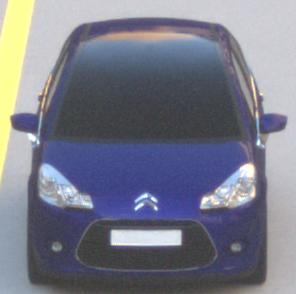
Make: Citroen
Model: C3 1.1
Detailed model: C3 (II)
Model produced from: 2010/01
Model produced until: 2012/03
Doors: 5
Color: blue
Road condition: dry road
Daytime: morning or afternoon
Contrast: low contrast